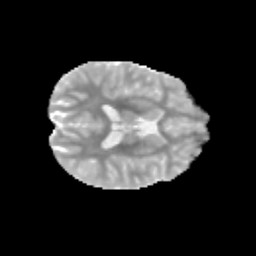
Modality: MD
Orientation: axial
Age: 11
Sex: male
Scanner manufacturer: siemens
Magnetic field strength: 3 T
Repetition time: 3.8 s
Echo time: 0.07 s